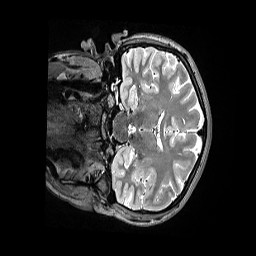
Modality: T2w
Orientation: coronal
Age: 25
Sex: female
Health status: ill
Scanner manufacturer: siemens
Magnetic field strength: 3 T
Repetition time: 3.2 s
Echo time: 0.564 s